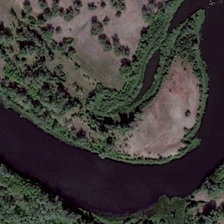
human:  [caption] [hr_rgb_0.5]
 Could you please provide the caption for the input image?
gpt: the bareland with sparse trees is at the arc shaped river .

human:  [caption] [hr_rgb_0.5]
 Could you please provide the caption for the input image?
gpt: the bareland with sparse trees is at the arc shaped river .

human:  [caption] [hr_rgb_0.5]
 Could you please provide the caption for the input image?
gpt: here is a leaf shaped byland reaching into the river .

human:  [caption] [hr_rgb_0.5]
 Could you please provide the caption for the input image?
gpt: it is a curved deep grey river whose bank is bald land with sparse trees .

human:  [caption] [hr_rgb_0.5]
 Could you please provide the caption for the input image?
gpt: many green trees and barelands are in two sides of a curved black river .